Field crop: tomato
Growth stage: 2
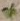
Species: solanum